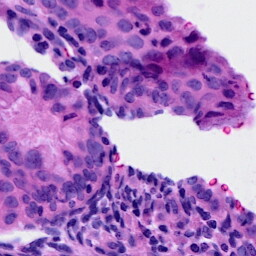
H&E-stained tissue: Cervix